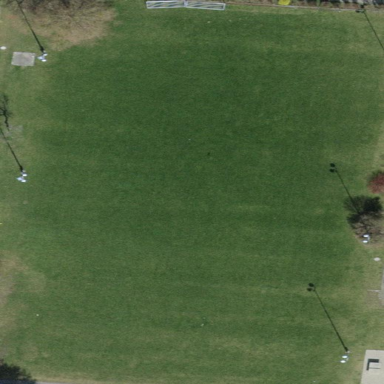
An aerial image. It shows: Soccer pitch with grass surface for leisure land.